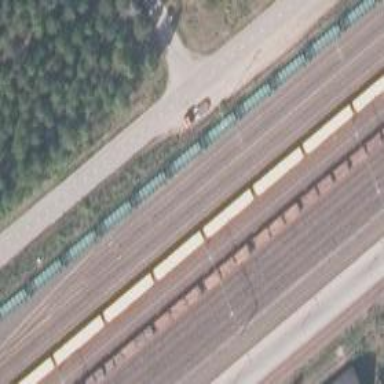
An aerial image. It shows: Railway yard.